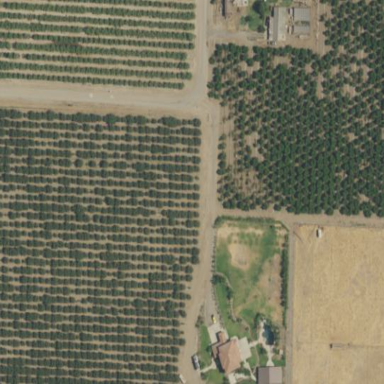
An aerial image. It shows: Orchard filled with persimmon trees.